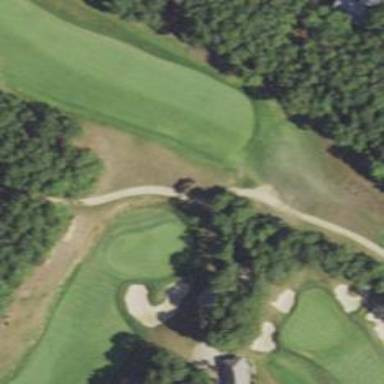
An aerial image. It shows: Path for golf carts.